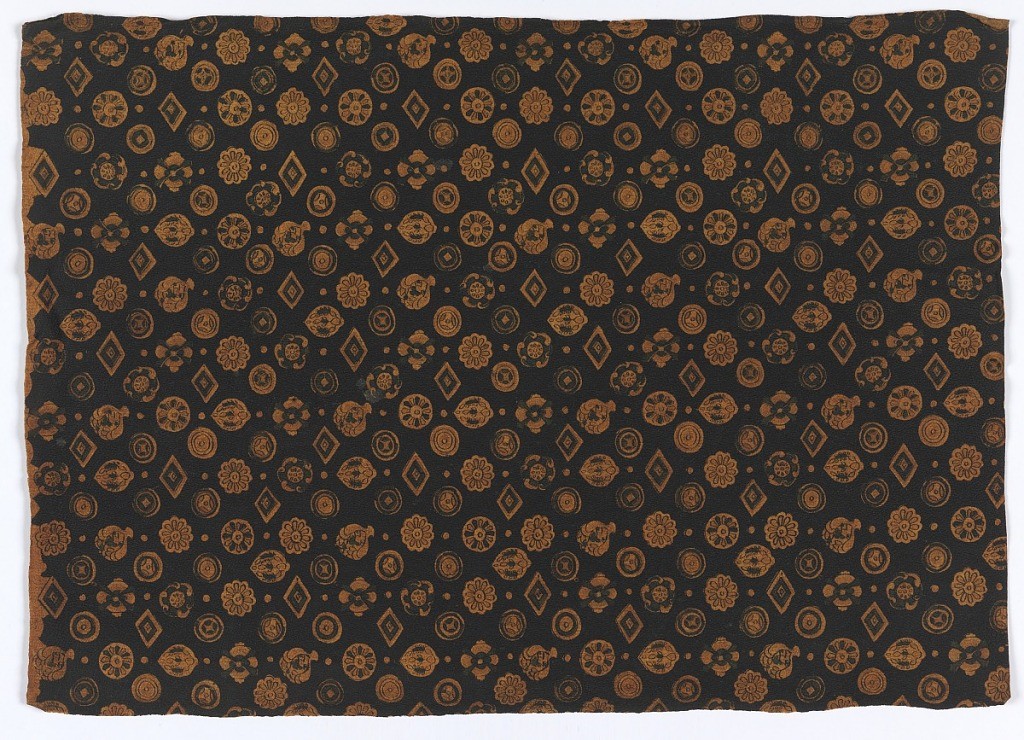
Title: Sidewall
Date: ca. 1885
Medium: Fiber composition, embossed
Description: Imitation leather. Small, closely set motifs of varying shapes and sizes ornamented with geometrical, floral and foliate designs. The ground color, a yellowish brown, is used for these motifs and the apparent ground color, a dark brown is actually a "choke."